【题型】解答题　【知识点】解析几何　【难度】medium
已知 $F$ 为抛物线 $C: y^2 = 2px(p > 0)$ 的焦点，$O$ 为坐标原点，过焦点 $F$ 作一条直线 $l_0$ 交 $C$ 于 $A, B$ 两点，点 $M$ 在 $C$ 的准线 $l$ 上，且直线 $MF$ 的斜率为 $-1$，$\triangle OFM$ 的面积为 1.

(1)求抛物线 $C$ 的方程；

(2)试问在 $l$ 上是否存在定点 $N$，使得直线 $NA$ 与 $NB$ 的斜率之和等于直线 $NF$ 斜率的平方？若存在，求出点 $N$ 的坐标；若不存在，请说明理由；

(3)过焦点 $F$ 且与 $x$ 轴垂直的直线 $l_1$ 与抛物线 $C$ 交于 $P, Q$ 两点，求证：直线 $AP$ 与 $BQ$ 的交点在一条定直线上.
【解答】
【答案】(1)$y^2 = 4x$

(2)$N(-1, 0)$或$N(-1, -4)$

(3)证明见解析

【解析】（1）由题意得，$MF$ 直线方程为：$y = -(x - \frac{p}{2}) = \frac{p}{2} - x$,

令 $x = -\frac{p}{2}$，则 $y = p$，故 $M(-\frac{p}{2}, p)$,

于是 $S_{\triangle OFM} = \frac{1}{2} \times \frac{p}{2} \times p = 1$，解得 $p = 2$（负值舍去）,

故抛物线方程为 $y^2 = 4x$.

（2）设 $l_0$ 的方程为 $x = ty + 1, A(x_1, y_1), B(x_2, y_2), N(-1, n)$,

由题意得，$k_{NA} + k_{NB} = k_{NF}^2$，即 $\frac{y_1 - n}{x_1 + 1} + \frac{y_2 - n}{x_2 + 1} = (\frac{n - 0}{-1 - 1})^2 = \frac{n^2}{4}$,

可得 $\frac{y_1 - n}{ty_1 + 2} + \frac{y_2 - n}{ty_2 + 2} = \frac{n^2}{4}$，通分可得 $\frac{2ty_1 y_2 - 4n + (2 - nt)(y_1 + y_2)}{t^2 y_1 y_2 + 2t(y_1 + y_2) + 4} = \frac{n^2}{4}$,

联立 $x = ty + 1$ 和抛物线，得到 $y^2 - 4ty - 4 = 0, \Delta = 16t^2 + 16 > 0$,

由 $y_1 + y_2 = 4t, y_1 y_2 = -4$，代入可得 $\frac{-8t - 4n + (2 - nt) \times 4t}{-4t^2 + 2t \times 4t + 4} = \frac{n^2}{4}$,

整理可得 $(t^2 + 1)(n^2 + 4n) = 0$，解得 $n = 0$ 或 $n = -4$,

故 $N(-1, 0), N(-1, -4)$ 满足题意.

（3）由题意，$P(1, 2), Q(1, -2)$,

则直线 $AP: y - 2 = \frac{y_1 - 2}{x_1 - 1}(x - 1)$，直线 $BQ: y + 2 = \frac{y_2 + 2}{x_2 - 1}(x - 1)$,

两直线方程相减得到：$-4 = (\frac{y_1 - 2}{x_1 - 1} - \frac{y_2 + 2}{x_2 - 1})(x - 1)$,

由（2）知，$x_1 = ty_1 + 1, x_2 = ty_2 + 1$，于是 $-4 = (\frac{y_1 - 2}{ty_1} - \frac{y_2 + 2}{ty_2})(x - 1)$,

即 $-4 = (\frac{-2}{ty_1} - \frac{2}{ty_2})(x - 1)$,

即 $2t = (\frac{1}{y_1} + \frac{1}{y_2})(x - 1)$,

即 $2t = \frac{y_1 + y_2}{y_1 y_2}(x - 1)$,

于是 $2t = \frac{4t}{-4}(x - 1)$,

解得 $x = -1$,

即直线 $AP$ 与 $BQ$ 的交点在一条定直线 $x = -1$ 上.

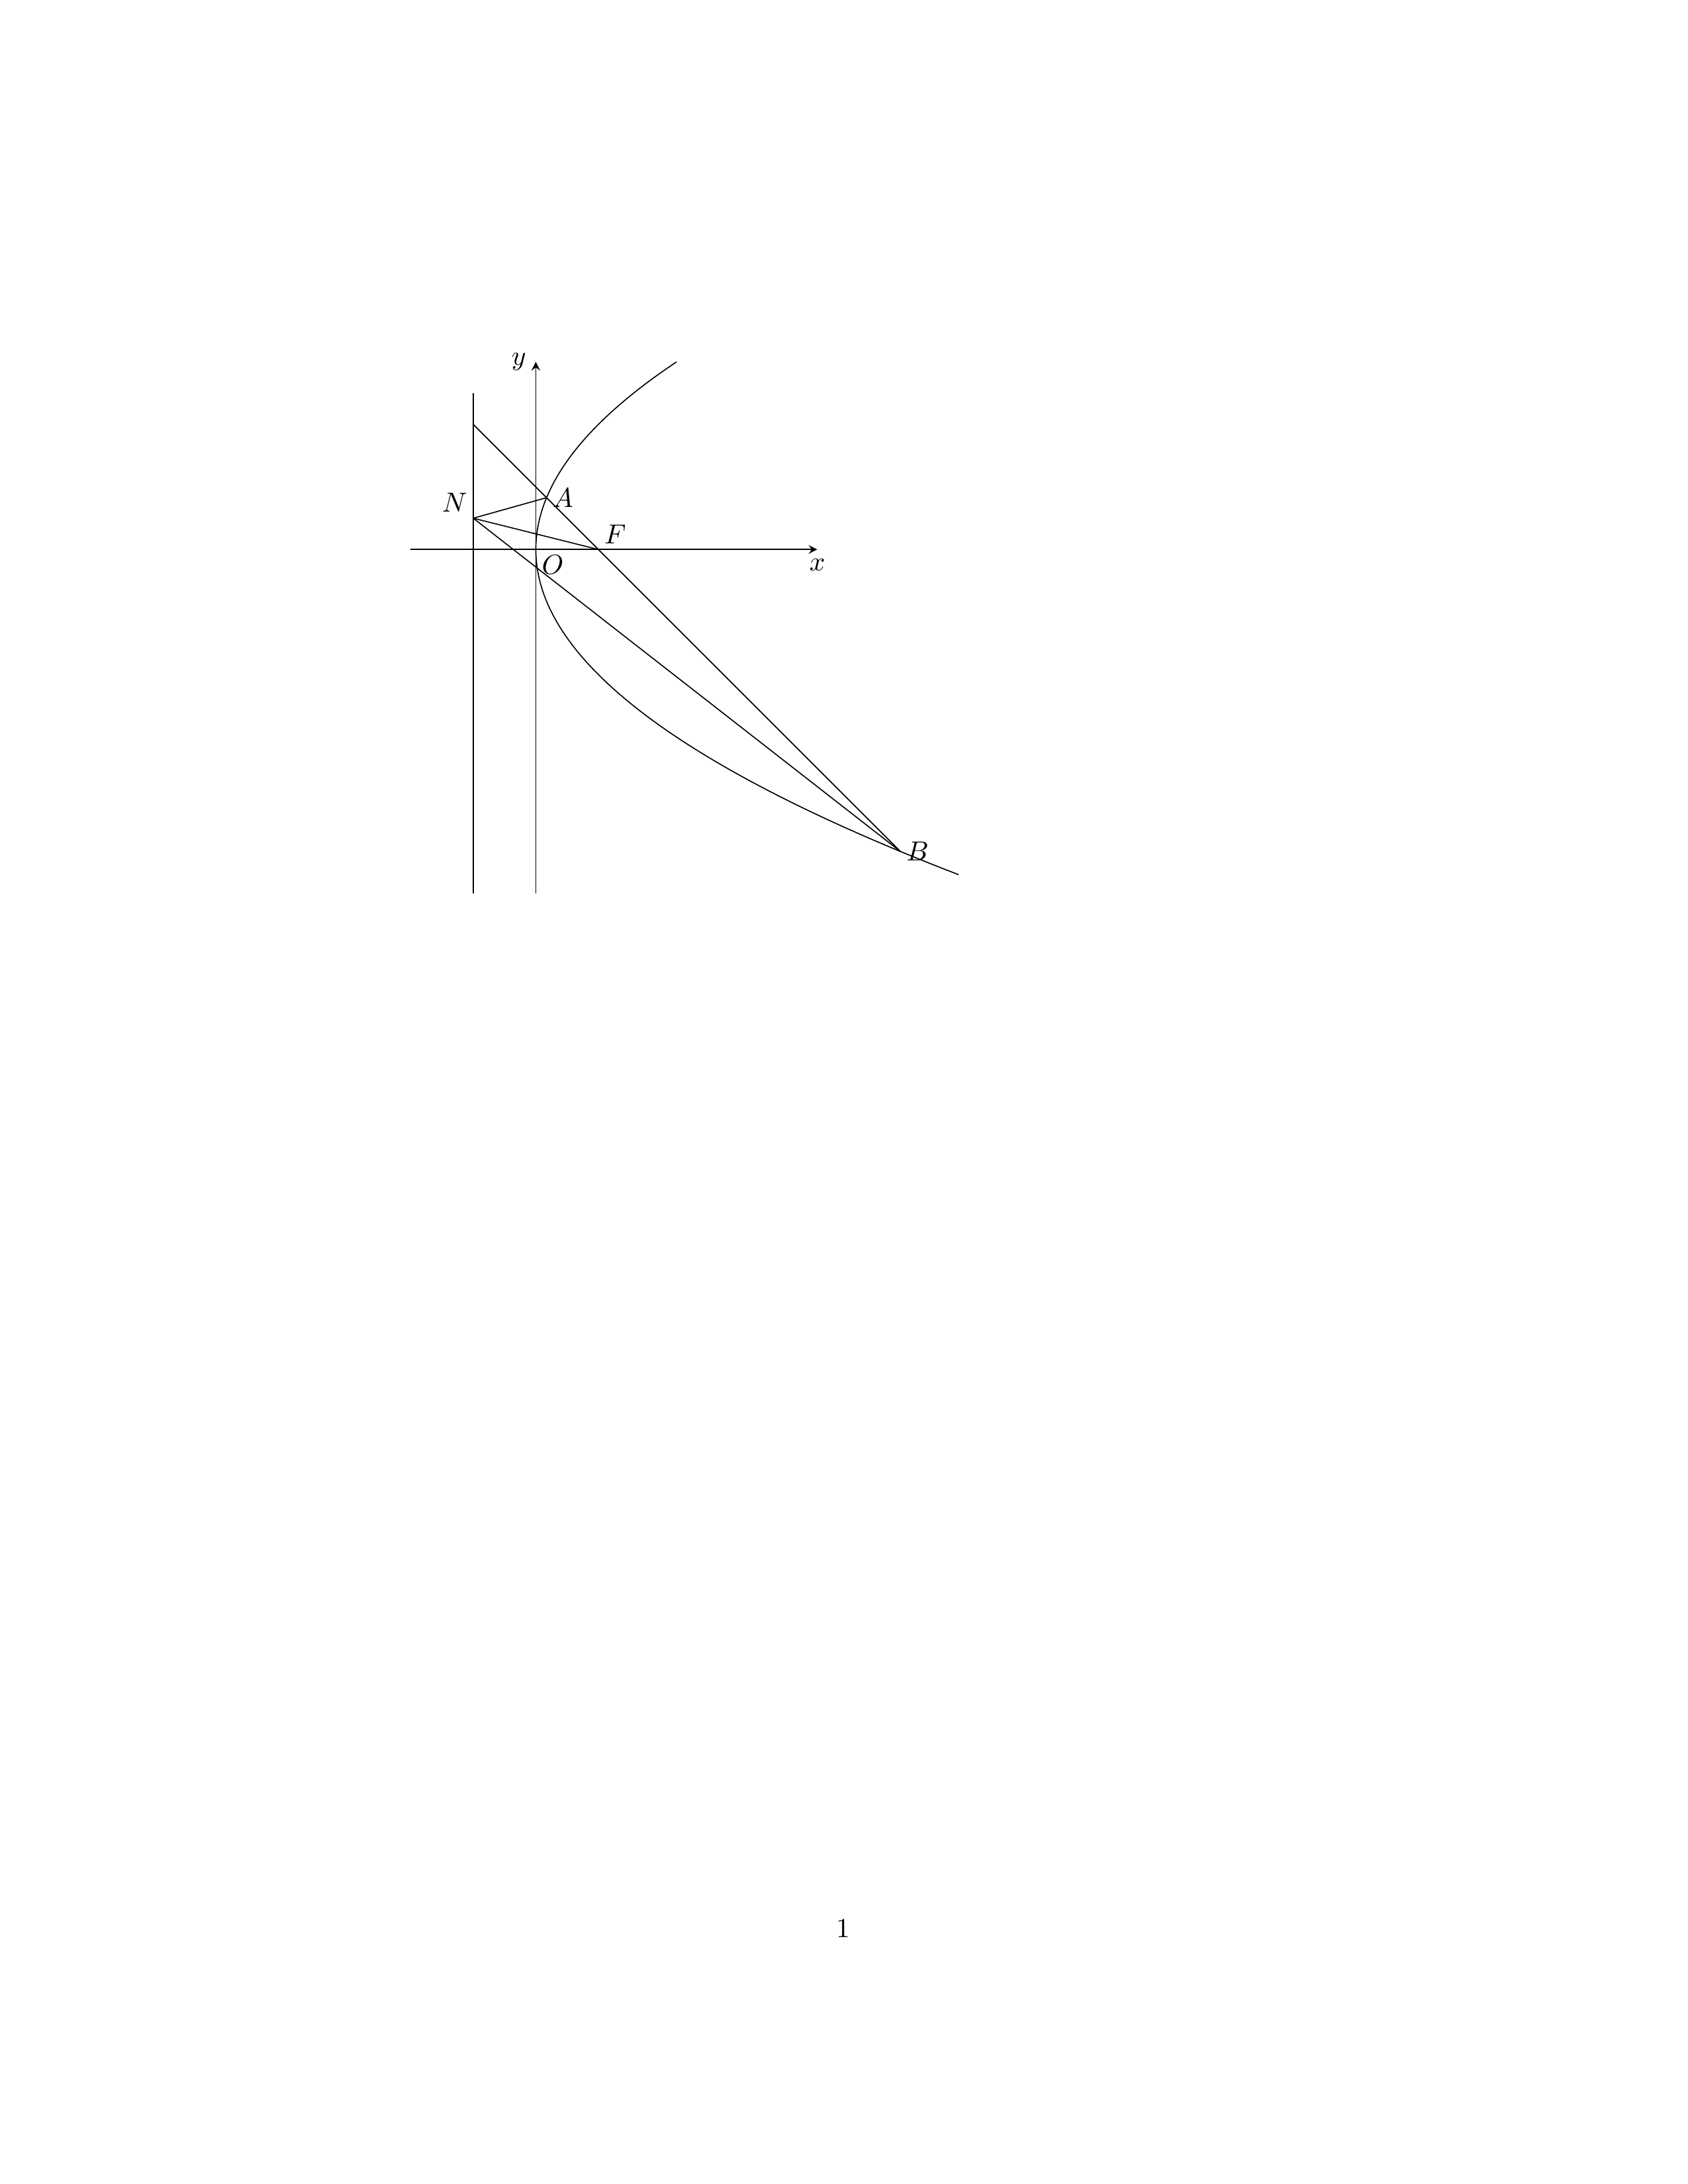
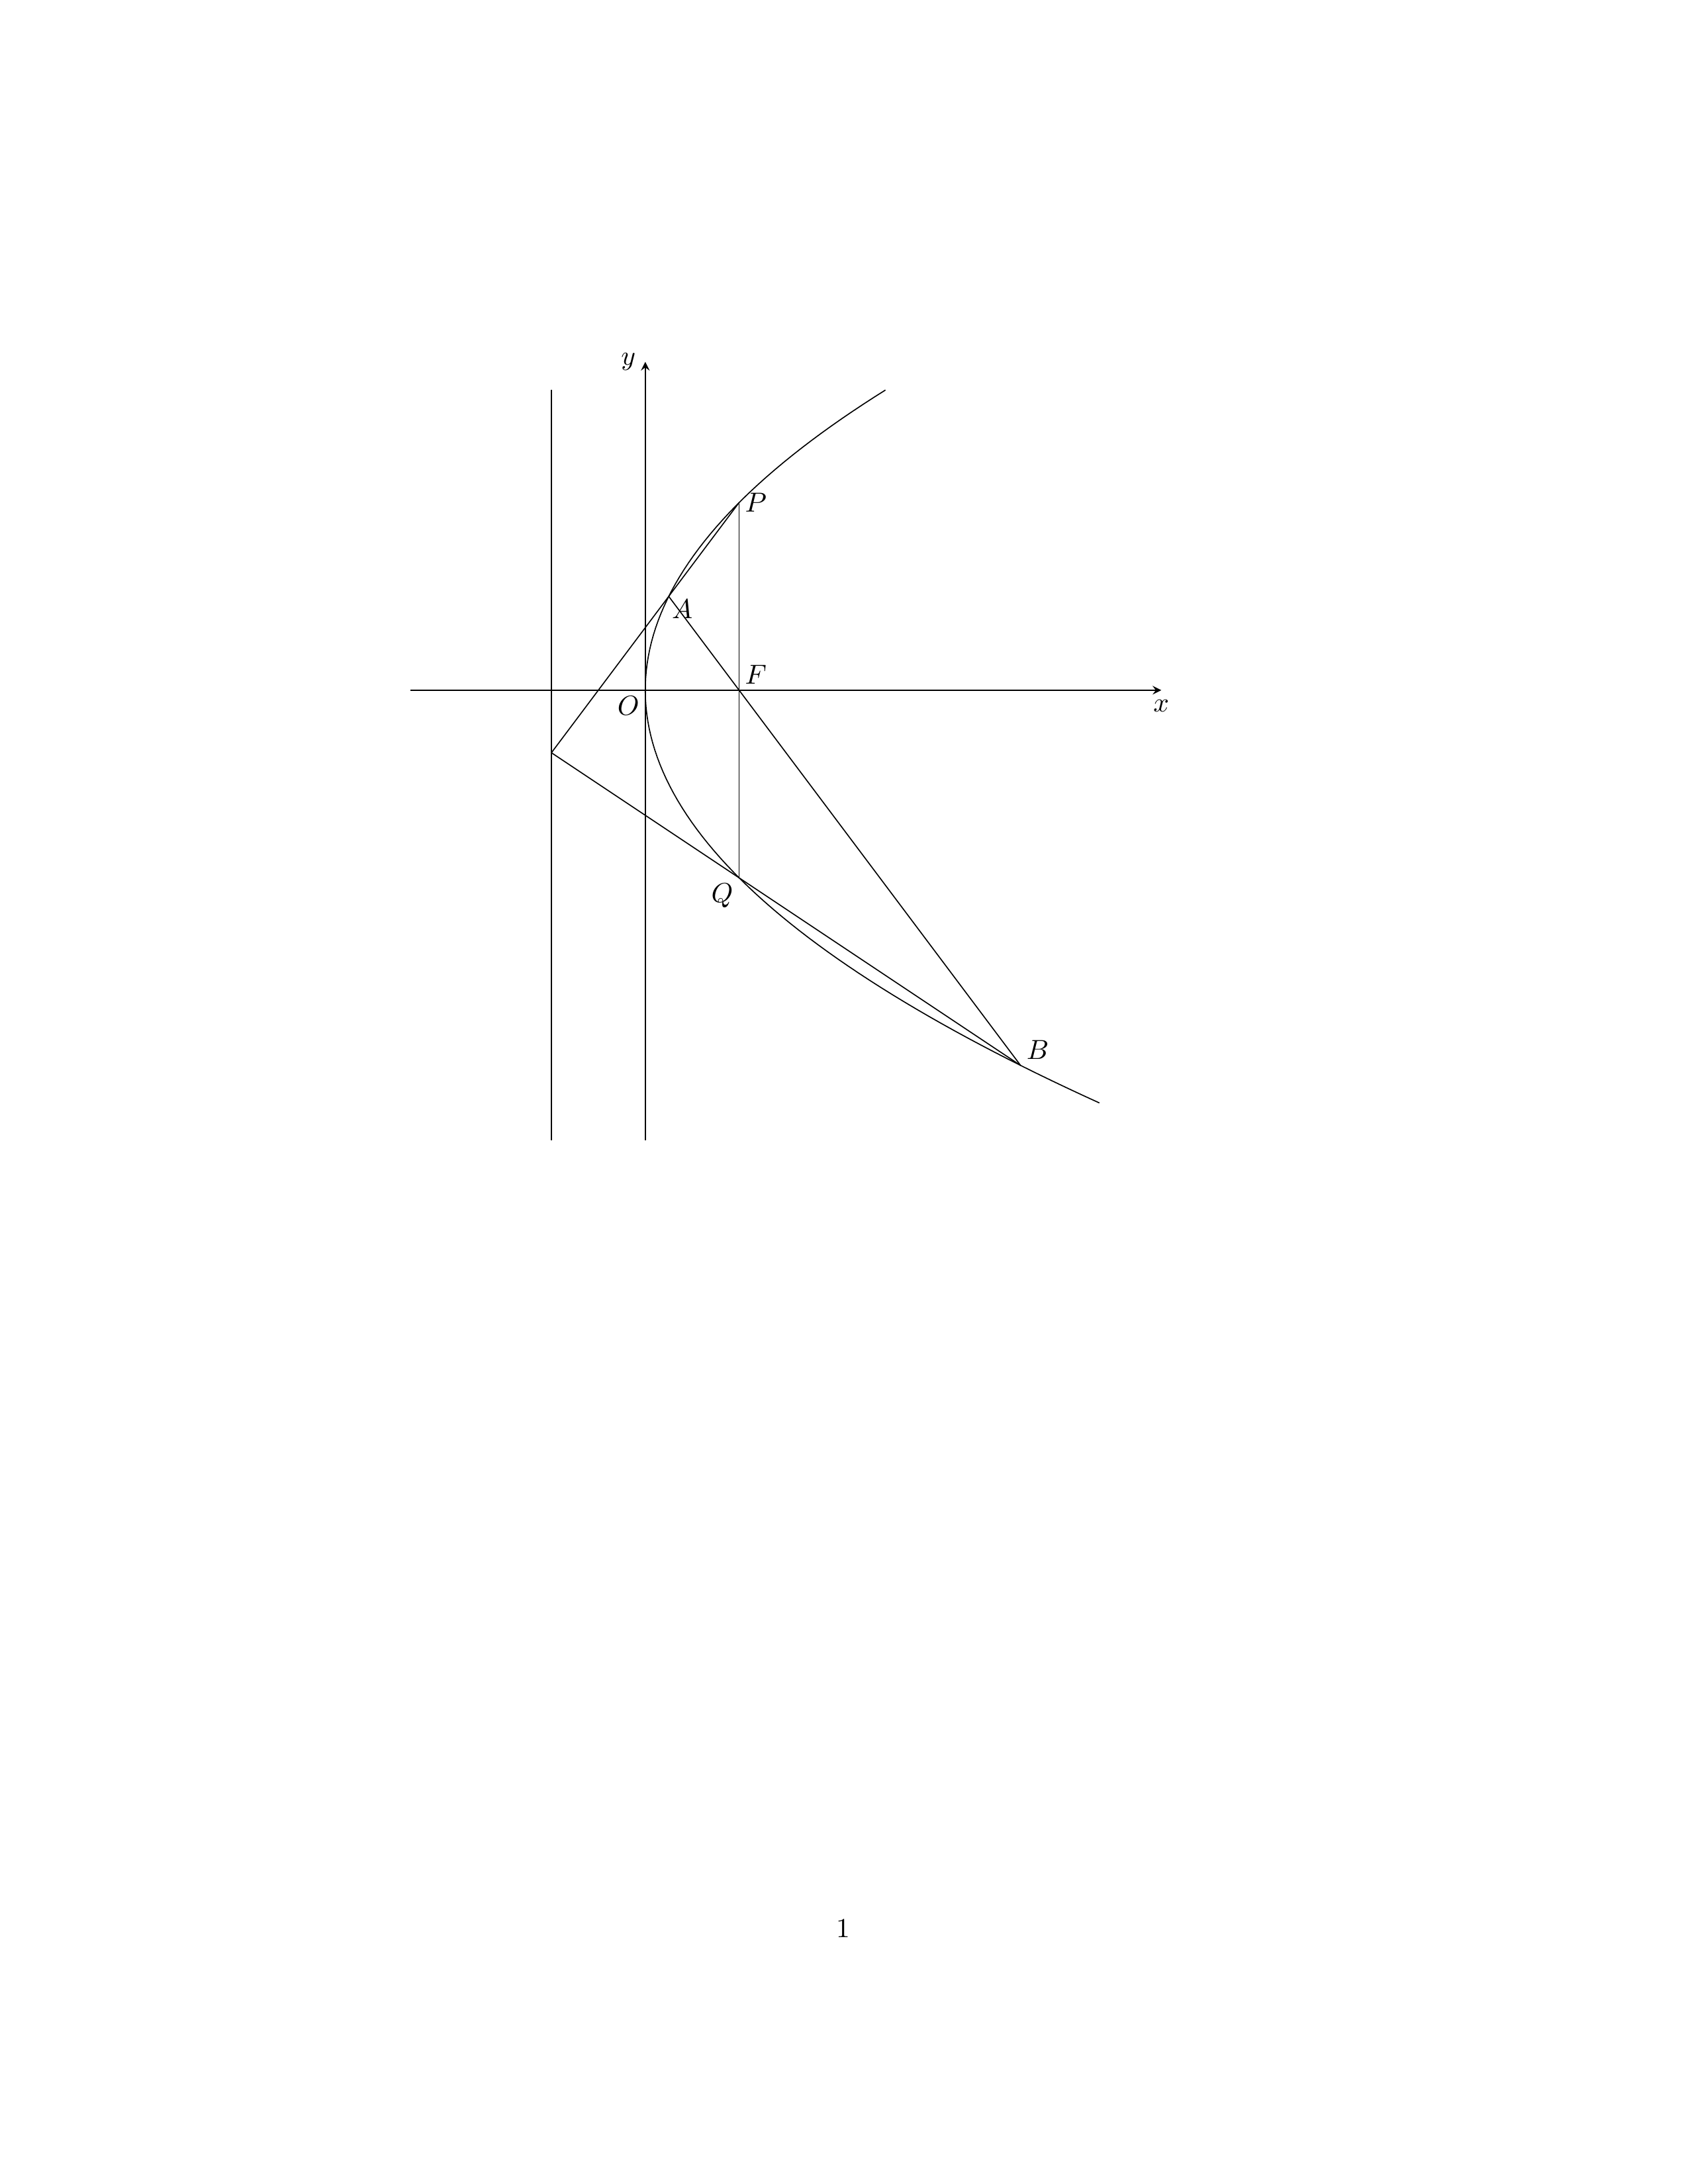